Question: 'NullReferenceException' is being thrown on a line on which all involved objects are valid. 'StackTrace' shows the line # is 432.
The code is

Here, 'Flags' and 'tempFlags' both are datatables. Data types of columns of both datatables are primitive (decimal, datetime, short). The application is a multithreaded application and the code snippet belongs to the thread function. 'Flags' is decalred at instance level i.e. shared to all threads while 'tempFlags' is declared inside the thread function.
Here at this particular instance of time the 'Flags' contains 1946 records and 'tempFlags' contains 1. So, why is this NullReferenceException ??
'''
ex.InnerException
null
ex.StackTrace
at System.Data.DataTable.RecordStateChanged(Int32 record1, DataViewRowState oldState1, DataViewRowState newState1, Int32 record2, DataViewRowState oldState2, DataViewRowState newState2)
at System.Data.DataTable.InsertRow(DataRow row, Int64 proposedID)
at System.Data.DataTable.MergeRow(DataRow row, DataRow targetRow, Boolean preserveChanges, Index idxSearch)
at System.Data.Merger.MergeTable(DataTable src, DataTable dst)
at System.Data.Merger.MergeTableData(DataTable src)
at System.Data.Merger.MergeTable(DataTable src)
at System.Data.DataTable.Merge(DataTable table, Boolean preserveChanges, MissingSchemaAction missingSchemaAction)
at System.Data.DataTable.Merge(DataTable table)
at [...].cs:line 432"
ex.Data
{System.Collections.ListDictionaryInternal}
[System.Collections.ListDictionaryInternal]: {System.Collections.ListDictionaryInternal}
IsFixedSize: false
IsReadOnly: false
Keys: {System.Collections.ListDictionaryInternal.NodeKeyValueCollection}
Values: {System.Collections.ListDictionaryInternal.NodeKeyValueCollection}
ex.Message
"Object reference not set to an instance of an object."
ex.Source
"System.Data"
'''
It looks the Merge statement is not thread safe as after putting line 432 inside a lock, the exception is gone, SO FAR.
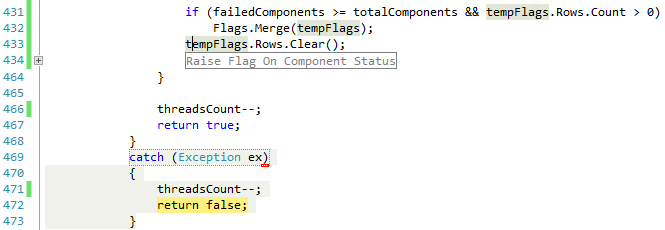
Answer: Explanation of this exception (IMO) specific to this piece of code.
Lets us say thread A is executing Merge and passes the datatable 'Dt1' which is stored in Merge as 'referenceToDatatable', meanwhile
Thread B comes in and passes 'Dt2' to 'Merge' which is stored in 'Merge' as 'referenceToDatatable' (the reference is same because non-primitive objects are passed by refernce, Merge is not thread safe and there is no Lock) and hence the 'Dt1' is overwritten by 'Dt2'.
No exception so far because 'Dt2' is of same structure and it is not 'null'.
Now thread B is suspended and thread A comes in, completes the 'Merge' and exits, hence nullifies 'Dt1' which nullifies 'referenceToDatatable' as well.
Now thread B comes in and finds 'referenceToDatatable = null' ->